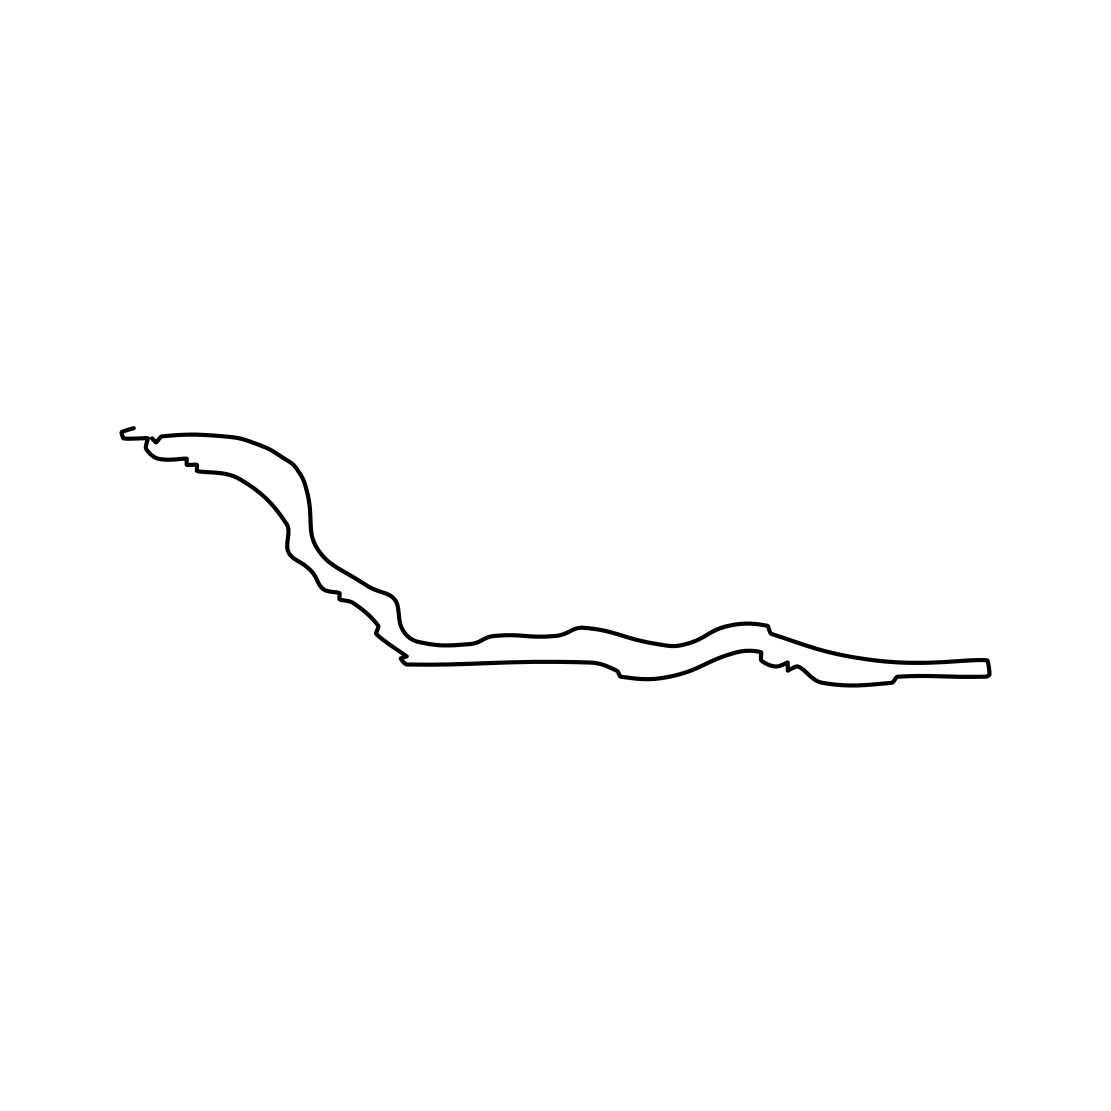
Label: snake